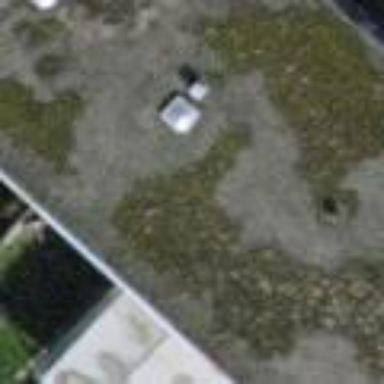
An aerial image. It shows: Terrace building with flat roof.